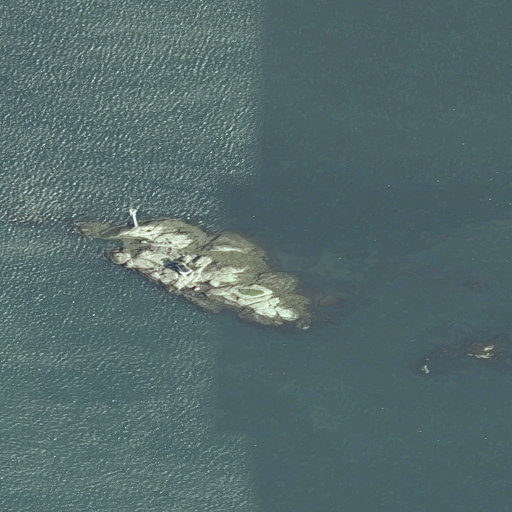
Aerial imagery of island in Maine named Calf Island containing open water, herbaceous wetlands, and barren land